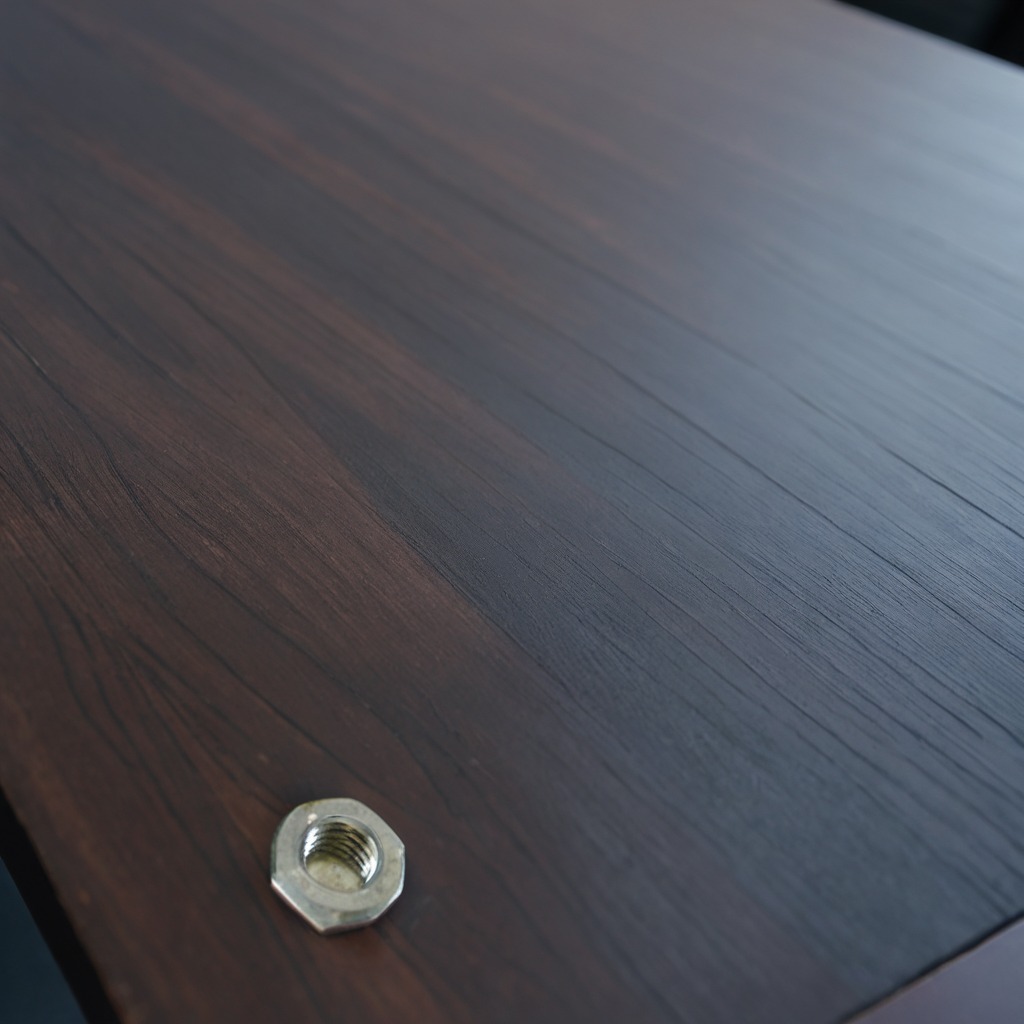
A metal nut is lying on the old table with faint burn marks in a small garage at twilight.